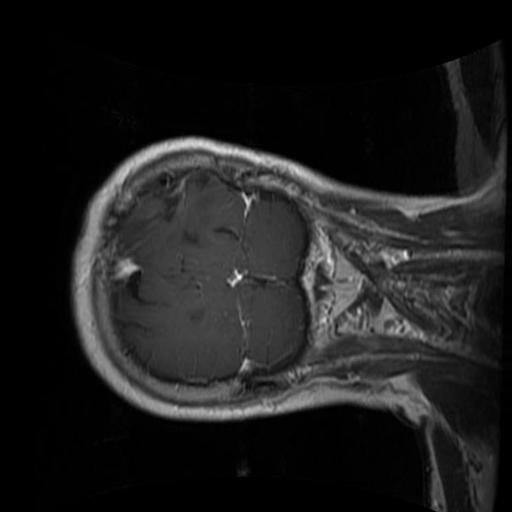
Label: brain_glioma